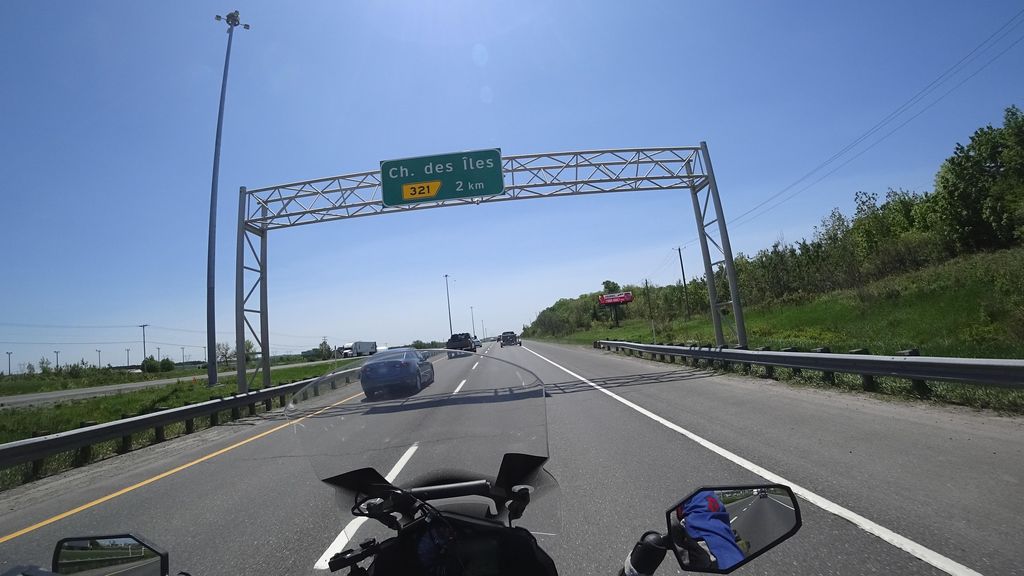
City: quebec_city